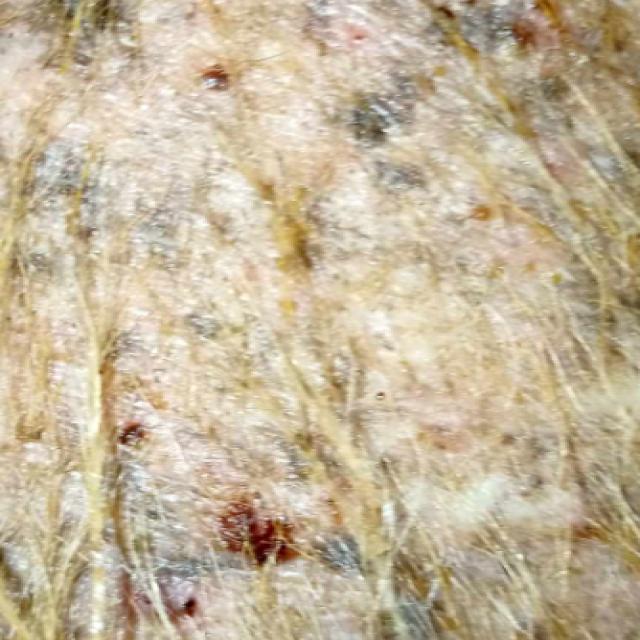
Canine demodicosis (Demodex mange) — caused by Demodex canis mites. Presents with alopecia, follicular papules, pustules, and comedones. Often localized on face and forelimbs.